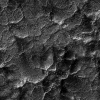
Atmospheric dust classification: not_dusty